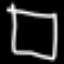
Label: square